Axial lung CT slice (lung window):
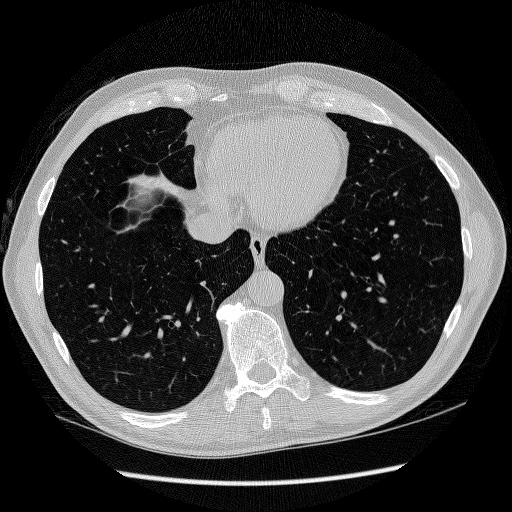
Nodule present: no